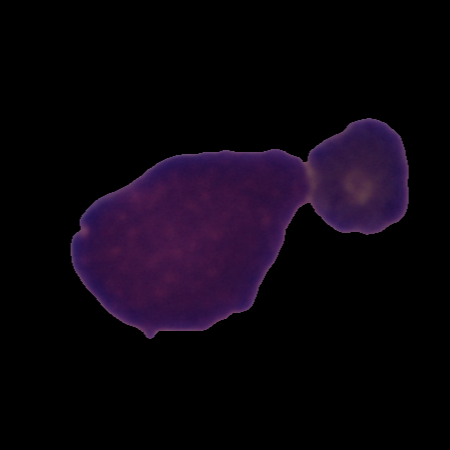
Label: healthy